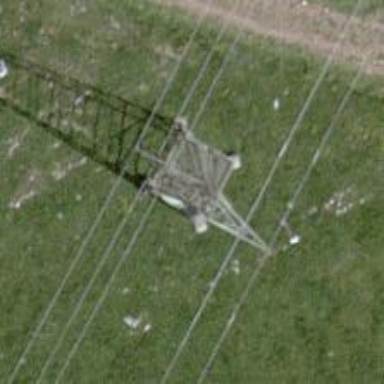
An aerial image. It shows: Power tower.